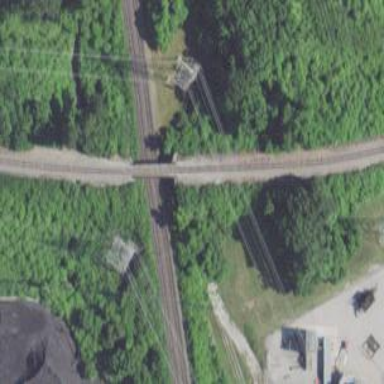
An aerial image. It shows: Railway junction.